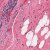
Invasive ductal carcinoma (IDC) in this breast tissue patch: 0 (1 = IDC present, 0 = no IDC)